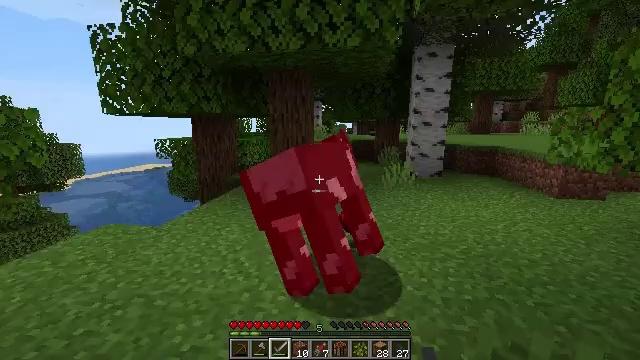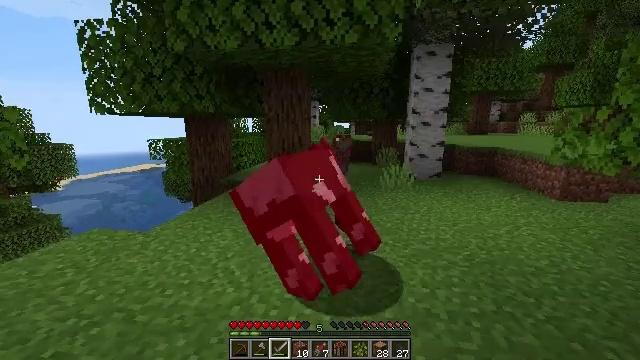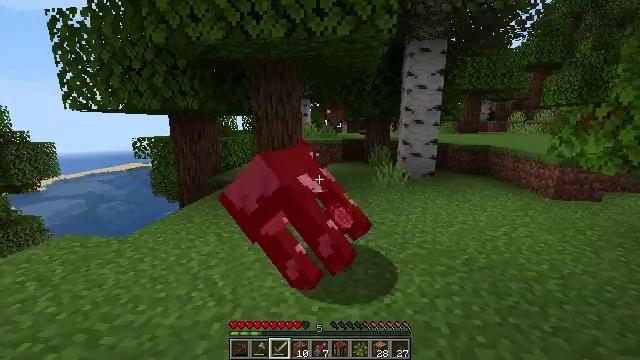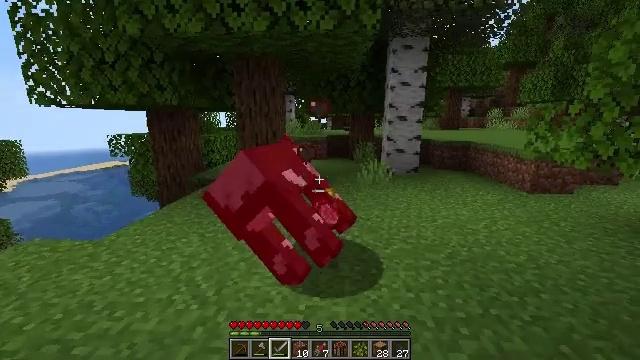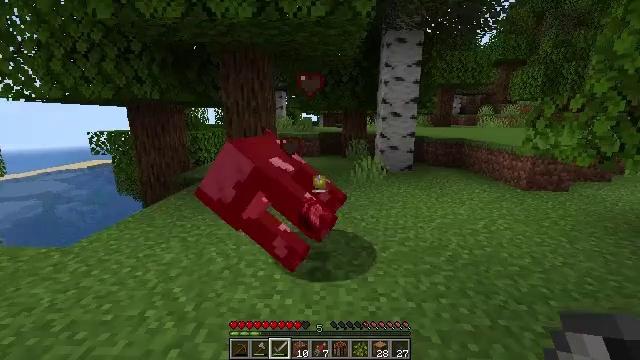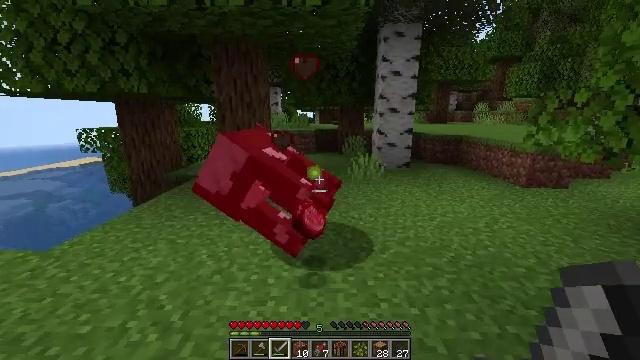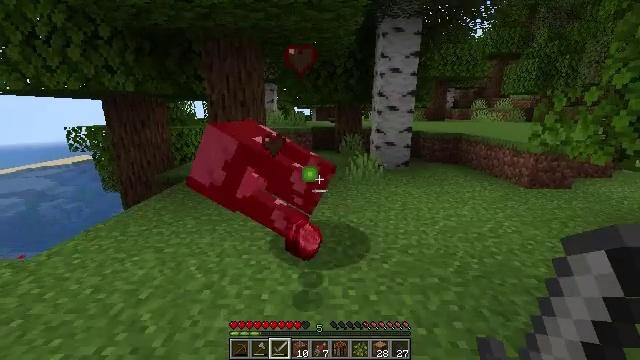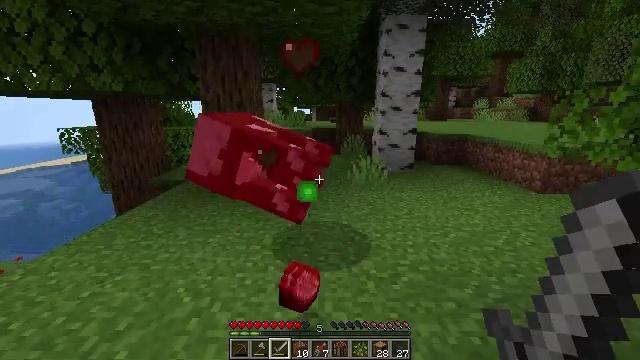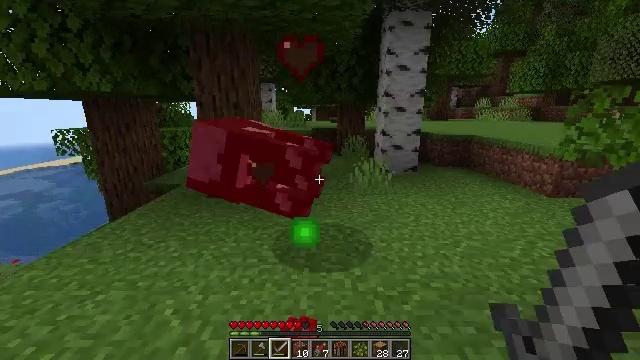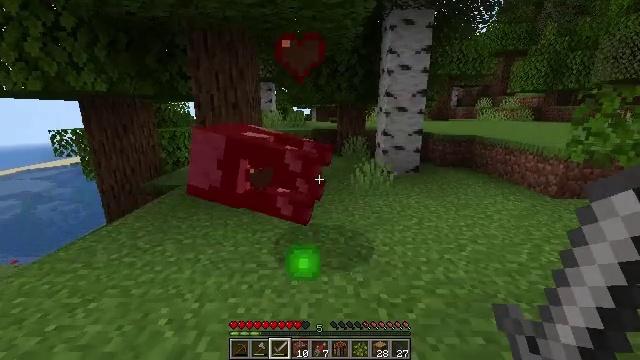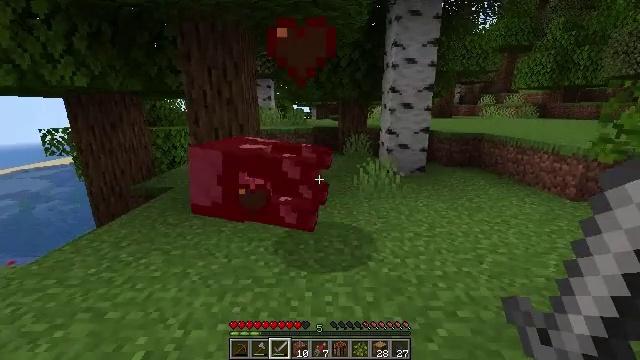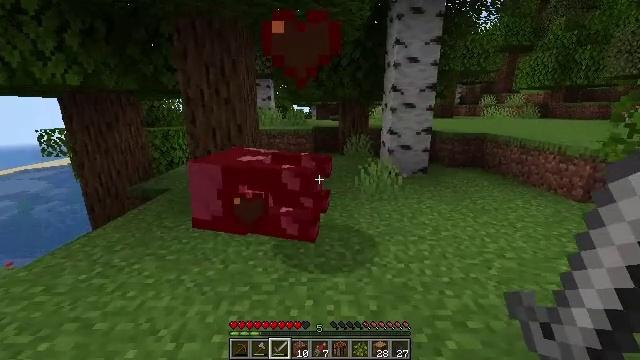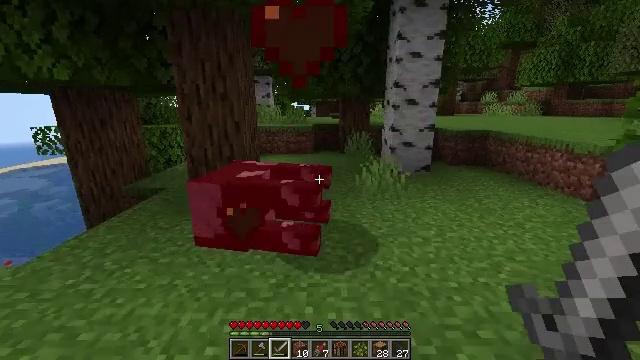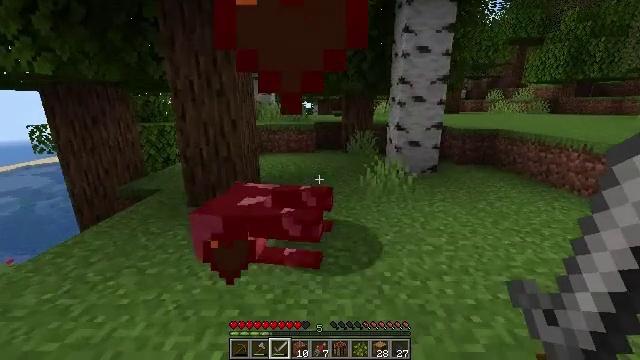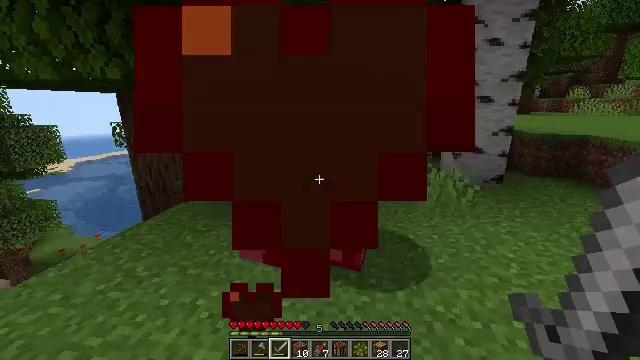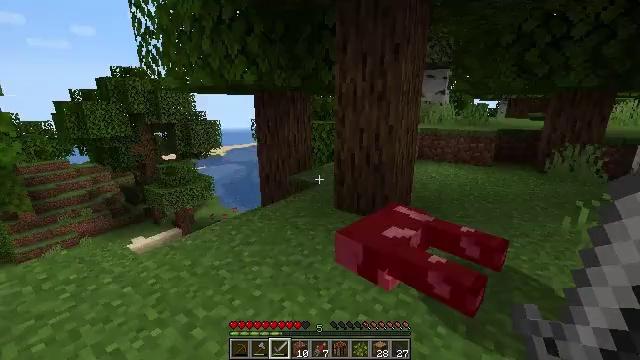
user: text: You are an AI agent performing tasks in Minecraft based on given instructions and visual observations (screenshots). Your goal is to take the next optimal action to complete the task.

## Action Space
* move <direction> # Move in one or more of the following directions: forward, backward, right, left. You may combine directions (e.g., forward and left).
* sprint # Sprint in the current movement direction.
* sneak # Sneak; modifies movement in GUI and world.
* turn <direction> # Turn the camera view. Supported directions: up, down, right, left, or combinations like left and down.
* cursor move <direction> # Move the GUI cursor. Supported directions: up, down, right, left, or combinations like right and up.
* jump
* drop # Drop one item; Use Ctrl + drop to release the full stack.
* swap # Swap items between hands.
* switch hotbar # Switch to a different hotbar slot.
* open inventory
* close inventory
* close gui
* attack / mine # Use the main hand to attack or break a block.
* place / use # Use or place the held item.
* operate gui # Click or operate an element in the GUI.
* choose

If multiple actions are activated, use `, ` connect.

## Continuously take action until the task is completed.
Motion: motion action
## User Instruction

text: Break the poppy plant.
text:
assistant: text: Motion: move forward
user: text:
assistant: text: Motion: move forward, turn right
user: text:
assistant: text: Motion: move forward, turn right
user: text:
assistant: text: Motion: move forward, turn right
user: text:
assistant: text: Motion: move forward
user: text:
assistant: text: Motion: move forward
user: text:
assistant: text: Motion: move forward
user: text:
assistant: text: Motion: move forward
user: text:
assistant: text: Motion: move forward
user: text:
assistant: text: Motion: move forward
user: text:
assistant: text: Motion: move forward
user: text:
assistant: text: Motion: move forward
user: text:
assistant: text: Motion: move forward
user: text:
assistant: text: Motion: move forward, turn left
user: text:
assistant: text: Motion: move forward, turn left
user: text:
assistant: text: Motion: move forward, turn left
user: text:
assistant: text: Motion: move forward, turn left and down
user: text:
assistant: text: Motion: move forward, turn left
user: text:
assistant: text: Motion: move forward
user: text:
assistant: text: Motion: move forward
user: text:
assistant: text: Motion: move forward
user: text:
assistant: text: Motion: move forward
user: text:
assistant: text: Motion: move forward
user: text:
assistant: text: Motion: no_op
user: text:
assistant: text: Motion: no_op
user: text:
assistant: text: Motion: turn right and down
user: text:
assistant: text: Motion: move forward, turn right and down
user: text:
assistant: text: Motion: move forward, turn right
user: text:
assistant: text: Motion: move forward, turn right and down
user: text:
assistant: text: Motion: turn right